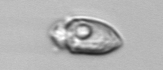
Label: Amphidinium